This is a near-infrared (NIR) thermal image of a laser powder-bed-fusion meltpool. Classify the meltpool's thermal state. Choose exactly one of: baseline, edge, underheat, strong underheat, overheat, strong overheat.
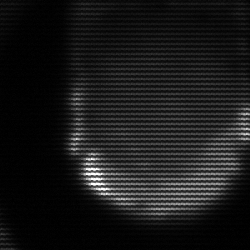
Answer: edge